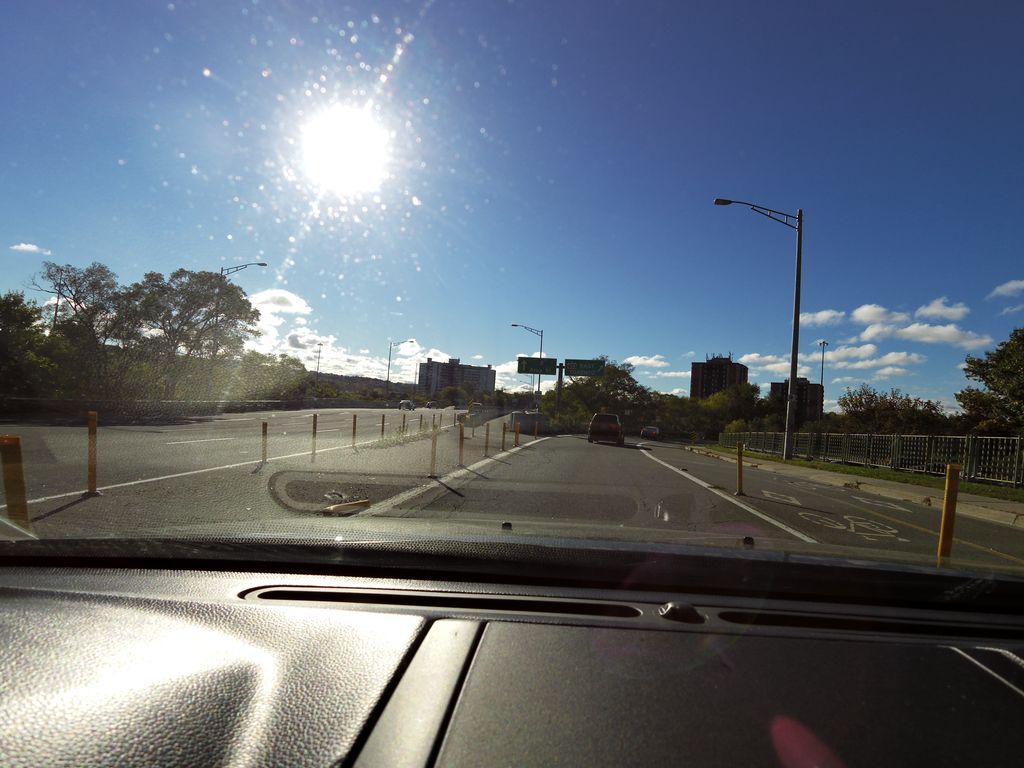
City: hamilton